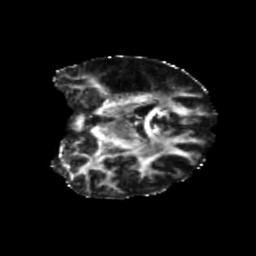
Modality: FA
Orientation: coronal
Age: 36
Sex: female
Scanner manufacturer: siemens
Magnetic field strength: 3 T
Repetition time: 5.25 s
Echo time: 0.08 s